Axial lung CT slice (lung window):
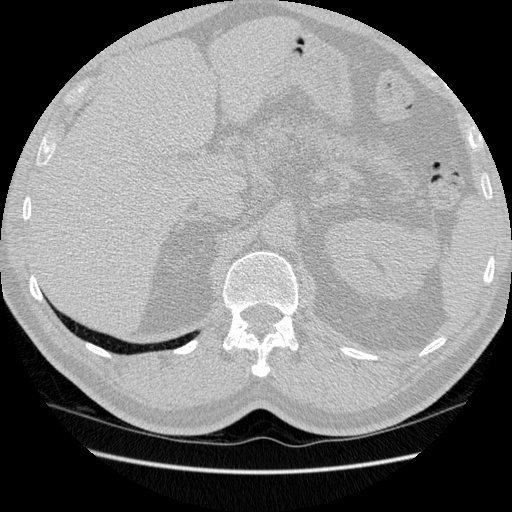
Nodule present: no